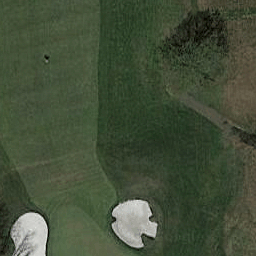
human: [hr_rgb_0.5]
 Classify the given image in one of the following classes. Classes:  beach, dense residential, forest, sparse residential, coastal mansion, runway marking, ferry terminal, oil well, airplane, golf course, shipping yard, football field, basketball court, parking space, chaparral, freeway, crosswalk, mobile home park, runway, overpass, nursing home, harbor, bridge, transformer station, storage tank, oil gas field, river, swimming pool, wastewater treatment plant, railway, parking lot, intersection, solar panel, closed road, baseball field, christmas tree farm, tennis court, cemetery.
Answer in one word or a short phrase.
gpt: golf course